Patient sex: F
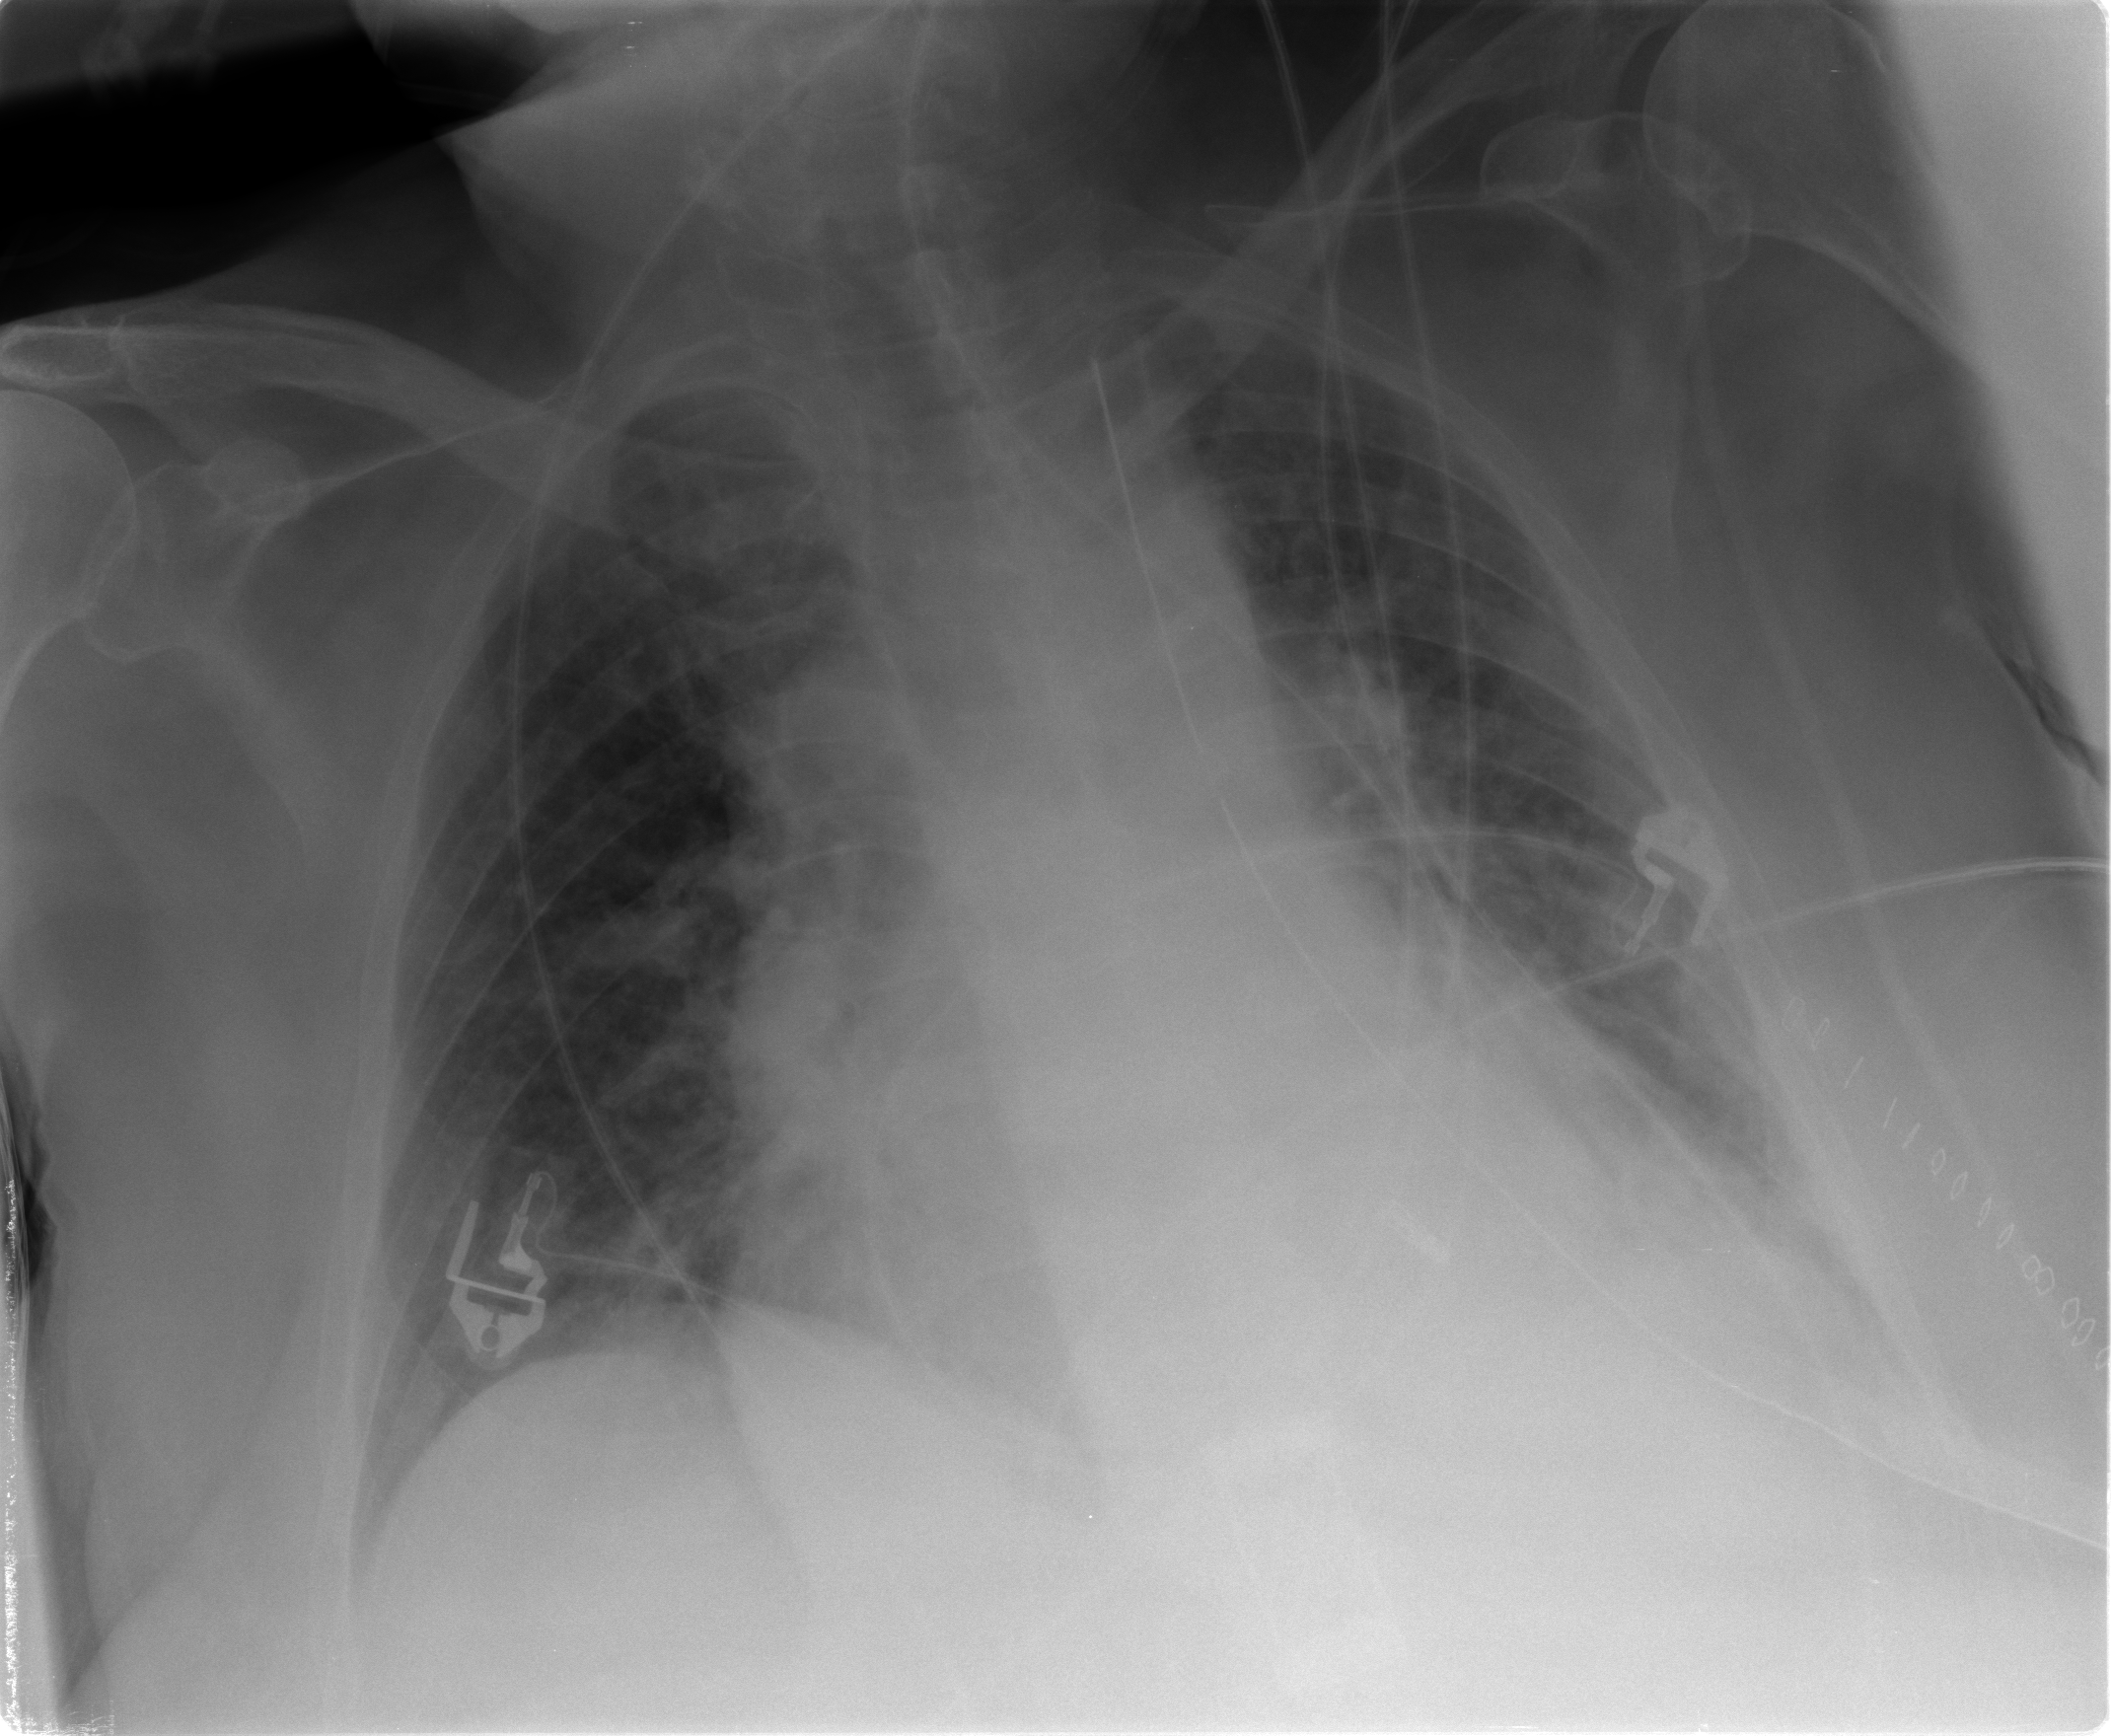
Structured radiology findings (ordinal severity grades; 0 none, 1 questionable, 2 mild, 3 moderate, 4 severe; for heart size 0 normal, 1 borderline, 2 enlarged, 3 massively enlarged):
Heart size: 3
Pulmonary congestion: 2
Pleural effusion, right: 0
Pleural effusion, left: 2
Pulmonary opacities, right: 0
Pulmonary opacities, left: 0
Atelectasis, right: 0
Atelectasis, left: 2